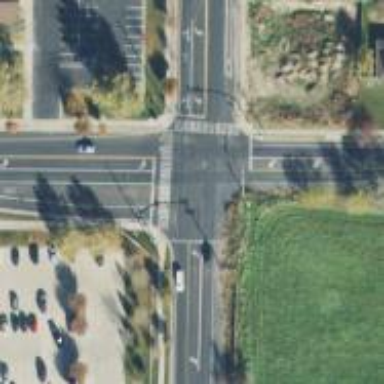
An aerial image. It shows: Zebra crossing on the road.